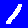
Digit: 1